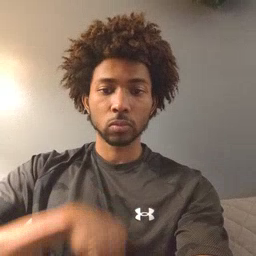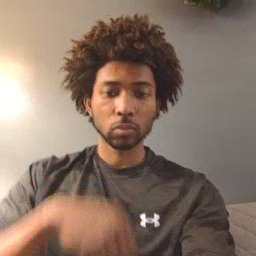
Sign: zipper